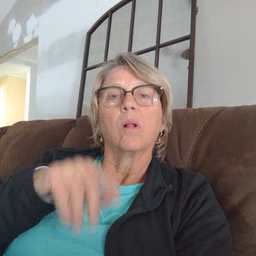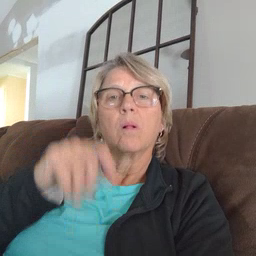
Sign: owl